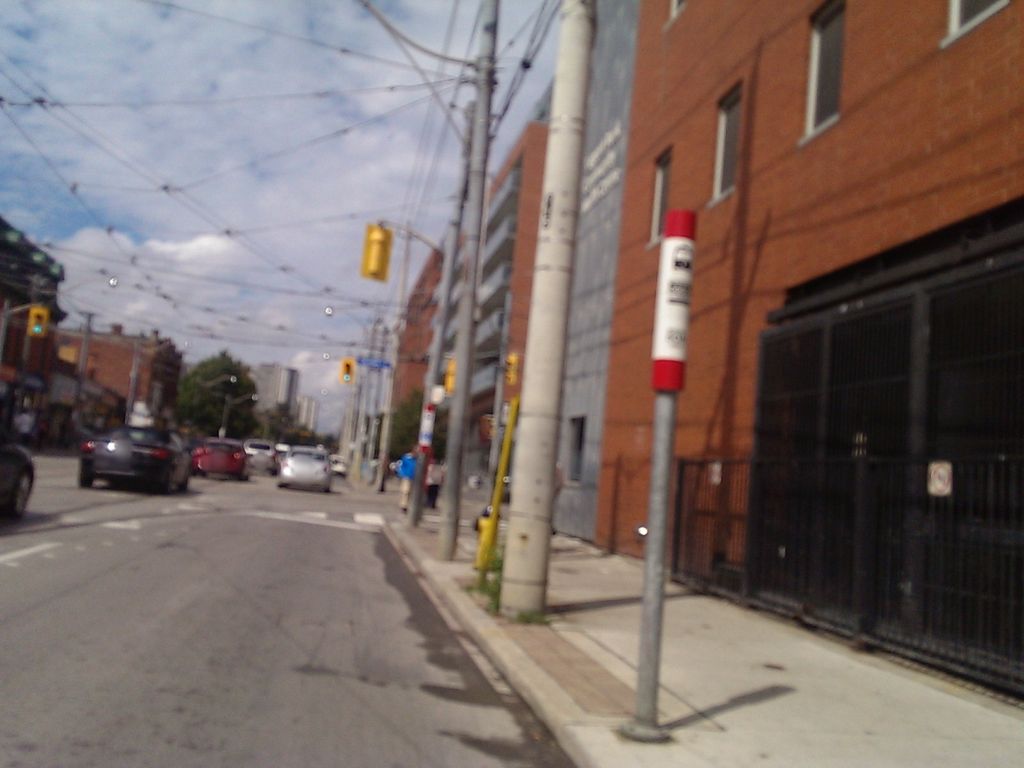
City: toronto